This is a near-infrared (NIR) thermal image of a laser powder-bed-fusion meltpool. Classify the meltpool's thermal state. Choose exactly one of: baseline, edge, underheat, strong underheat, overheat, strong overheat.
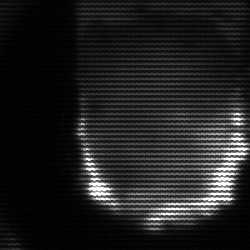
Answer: baseline